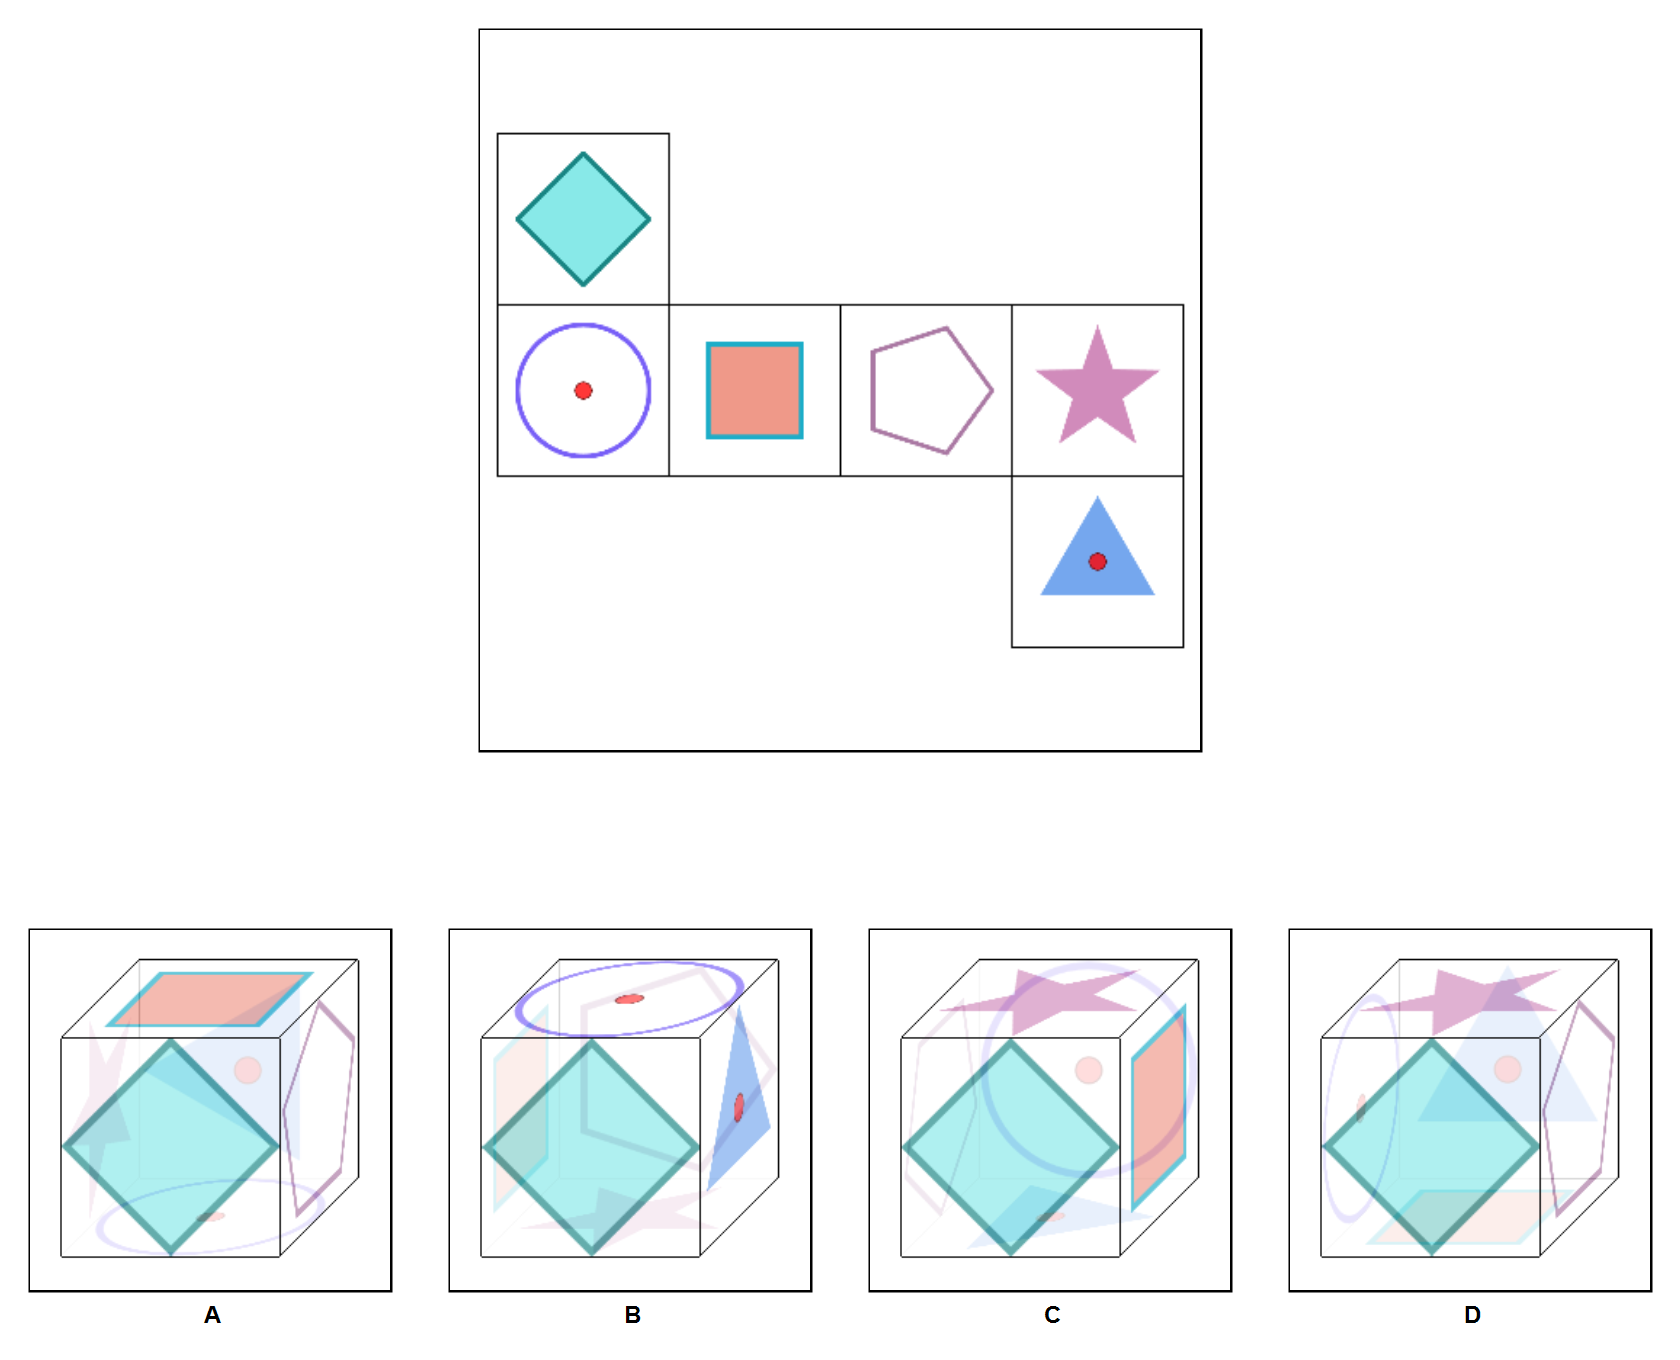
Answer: D